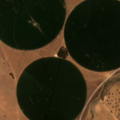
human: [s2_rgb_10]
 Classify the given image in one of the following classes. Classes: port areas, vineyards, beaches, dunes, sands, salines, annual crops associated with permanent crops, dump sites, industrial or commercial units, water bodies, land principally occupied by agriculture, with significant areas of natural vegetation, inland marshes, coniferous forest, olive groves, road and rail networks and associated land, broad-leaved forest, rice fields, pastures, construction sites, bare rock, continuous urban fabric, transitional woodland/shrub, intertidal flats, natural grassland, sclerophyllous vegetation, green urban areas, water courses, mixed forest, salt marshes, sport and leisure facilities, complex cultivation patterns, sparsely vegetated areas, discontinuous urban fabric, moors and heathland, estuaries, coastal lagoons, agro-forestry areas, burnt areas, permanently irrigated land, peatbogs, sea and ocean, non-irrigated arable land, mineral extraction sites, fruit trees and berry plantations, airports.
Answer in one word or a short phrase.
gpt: permanently irrigated land, pastures, agro-forestry areas